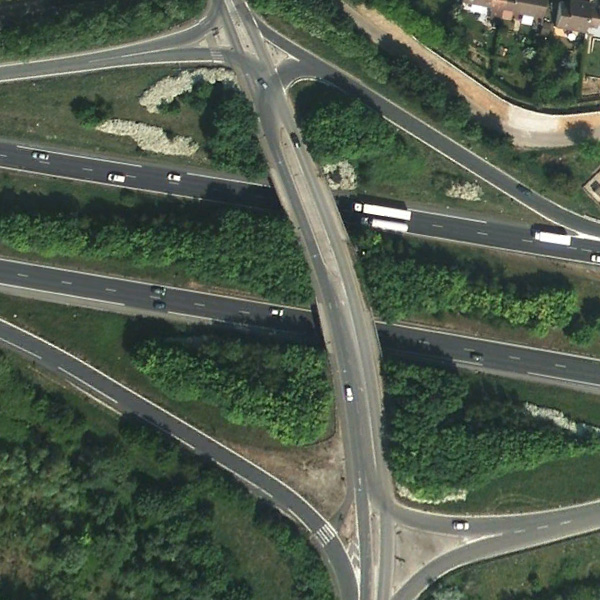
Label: Viaduct